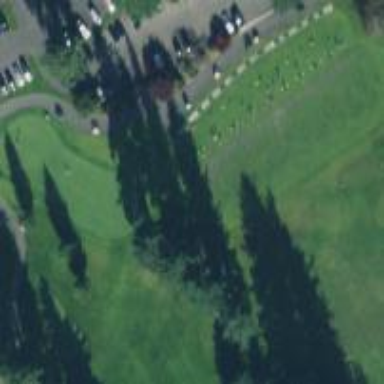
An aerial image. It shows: Golf tee area with grass surface.